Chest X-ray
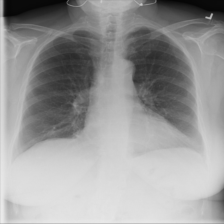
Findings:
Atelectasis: negative
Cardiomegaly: negative
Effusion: negative
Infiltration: negative
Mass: negative
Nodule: negative
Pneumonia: negative
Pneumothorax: negative
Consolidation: negative
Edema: negative
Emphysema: negative
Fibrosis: negative
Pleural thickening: negative
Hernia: negative